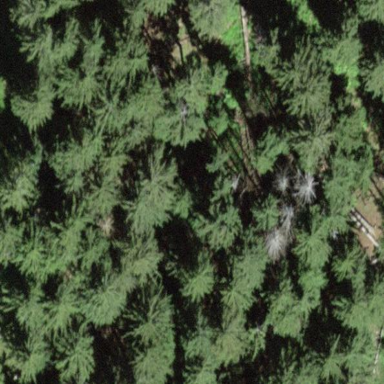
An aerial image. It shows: Forest area.